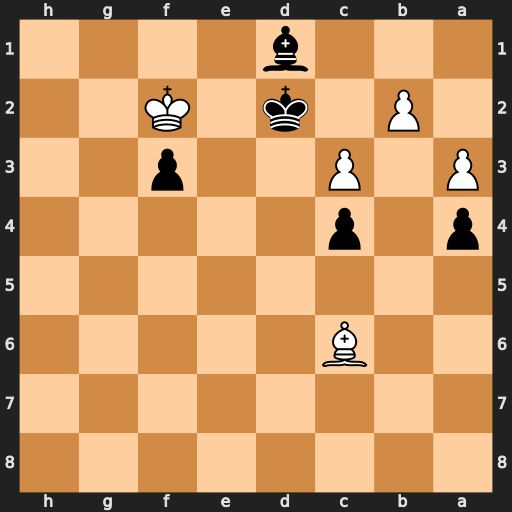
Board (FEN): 8/8/2B5/8/p1p5/P1P2p2/1P1k1K2/3b4
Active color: b
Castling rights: -
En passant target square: -
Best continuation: Kc1 Ke1 Kxb2 Kxd1 f2